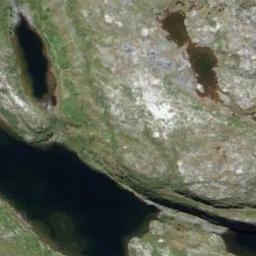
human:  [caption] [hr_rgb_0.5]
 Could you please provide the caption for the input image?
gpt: There are several lakes in the brown bare land in a wetland with sparse green plants on the bare land .

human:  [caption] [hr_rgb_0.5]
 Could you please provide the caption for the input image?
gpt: There are many different areas of water surrounded by wetlands .

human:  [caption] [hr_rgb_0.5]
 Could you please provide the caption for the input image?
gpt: There is a straight path through this wetland .

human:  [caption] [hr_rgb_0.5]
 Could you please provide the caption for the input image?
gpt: The wetland consists of bare land and water .

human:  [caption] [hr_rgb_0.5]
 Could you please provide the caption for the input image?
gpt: There are some water areas on the wetland .